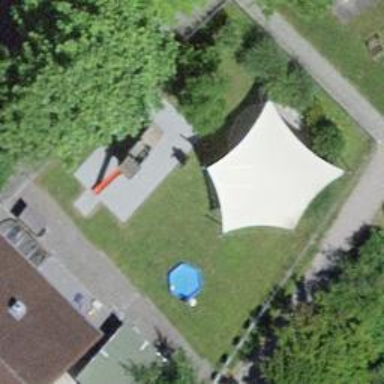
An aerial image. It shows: Kindergarten.